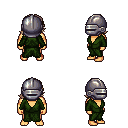
a pixel art fantasy rpg character, male body template, human, tanned skin, green robe, white pants, white blonde swoop hairstyle, metal helm, four views (front, back, left, right), 2x2 character sprite sheet, small pixel art, hard edges, no anti-aliasing